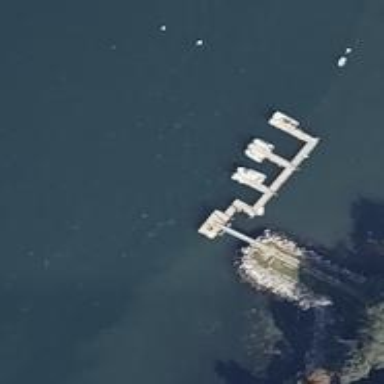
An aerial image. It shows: Pier located along footway.